Question: I have checkboxes that represent the modules in my program that a user can access.
You can see from the DataGrid that the modules in the fourth column are created from "DataContext.ModuleCollection", where as the rows for the DataGrid are created from UserCollection. I would like the User_ID to be the content for each checkbox. This will be set in the checkbox style which I have attempted at the bottom without much success.
My issue is, the checkbox is at Module level (in the data) and I need to figure a way to get back to the User level to get the User_ID.
User_ID is part of the row's dataset, e.g. a User record.
How do I get User_ID in the below style is the question?

Below is my datagrid:
'''
<DataGrid ItemsSource="{Binding UserCollection}" >
<DataGrid.Columns>
<DataGridTextColumn Header="Name" Binding="{Binding Path=Name}"/>
<DataGridTextColumn Header="Job Title" Binding="{Binding Path=Job_Title}"/>
<DataGridTextColumn Header="Company" Binding="{Binding Path=Company}"/>
<DataGridTemplateColumn CanUserReorder="True">
<DataGridTemplateColumn.Header>
<ItemsControl ItemsSource="{Binding RelativeSource={RelativeSource FindAncestor, AncestorType={x:Type UserControl}}, Path=DataContext.ModuleCollection}" >
<ItemsControl.ItemsPanel>
<ItemsPanelTemplate>
<StackPanel Orientation="Horizontal" Background="Transparent" CanVerticallyScroll="False" CanHorizontallyScroll="False"></StackPanel>
</ItemsPanelTemplate>
</ItemsControl.ItemsPanel>
<ItemsControl.ItemTemplate>
<DataTemplate>
<TextBlock Style="{StaticResource ListViewItemRotatedText}" Text="{Binding ModuleName}" >
</TextBlock>
</DataTemplate>
</ItemsControl.ItemTemplate>
</ItemsControl>
</DataGridTemplateColumn.Header>
<DataGridTemplateColumn.CellTemplate>
<DataTemplate>
<ItemsControl ItemsSource="{Binding RelativeSource={RelativeSource FindAncestor, AncestorType={x:Type UserControl}}, Path=DataContext.ModuleCollection}" >
<ItemsControl.ItemsPanel>
<ItemsPanelTemplate>
<StackPanel Orientation="Horizontal" Background="Transparent" CanVerticallyScroll="False" CanHorizontallyScroll="False"></StackPanel>
</ItemsPanelTemplate>
</ItemsControl.ItemsPanel>
<ItemsControl.ItemTemplate>
<DataTemplate>
<CheckBox Style="{StaticResource ListViewItemCheckbox}" />
</DataTemplate>
</ItemsControl.ItemTemplate>
</ItemsControl>
</DataTemplate>
</DataGridTemplateColumn.CellTemplate>
</DataGridTemplateColumn>
</DataGrid.Columns>
</DataGrid>
'''
Below is my check style:
'''
<Style x:Key="ListViewItemCheckbox" TargetType="CheckBox">
<Setter Property="Content" Value="{Binding Path=User_ID, RelativeSource={RelativeSource AncestorType={x:Type DataGridRow}}}"/>
</Style>
'''
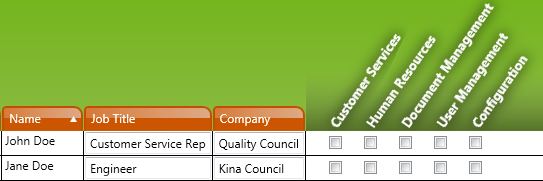
Answer: Your current 'Binding Path' won't work because you're trying to access the 'User_ID' property 'DataGridRow', which of course, doesn't have one... you have an error in your Output Window in Visual Studio... pay close attention to these errors, as they'll help you fix your problems.
So what 'Binding Path' you use? Well, you're right as far as the fact that we have to use a 'RelativeSource Binding'... try this instead:
'''
<Style x:Key="ListViewItemCheckbox" TargetType="CheckBox">
<Setter Property="Content" Value="{Binding Path=DataContext.User_ID,
RelativeSource={RelativeSource AncestorType={x:Type DataGridRow}}}" />
</Style>
'''
What we're to do here is to data bind to the 'User_ID' value that should be found in the object set as the 'DataContext' of the 'DataGridRow'.
---
UPDATE >>>
Ahhh yeah, what I was thinking wouldn't work anyway as I was trying to bind to the whole collection and you need to bind to the current item. You're only getting these horrible problems though because of the way that you've organised (or disorganised) your data model. Those 'CheckBox'es should be data bound from one or more properties that are in your 'User class' and not in this separate collection. I'd fix your model now before you get worse problems.
---
UPDATE 2 >>>
You now want to know how to bind to the whole data object rather than a property from that object. For future reference, please see the <URL> page on MSDN for more information. However, you just need to think about this... if 'DataContext.User_ID' gets you the 'User_ID' property value of a 'User' object, what do think would return the whole 'User' object? That's right... just remove the property:
'''
<Style x:Key="ListViewItemCheckbox" TargetType="CheckBox">
<Setter Property="Content" Value="{Binding Path=DataContext,
RelativeSource={RelativeSource AncestorType={x:Type DataGridRow}}}" />
</Style>
'''